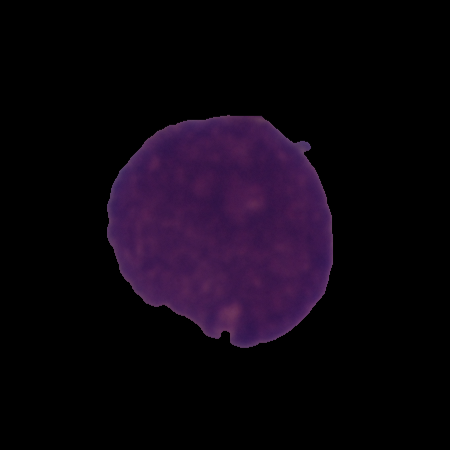
Label: cancer